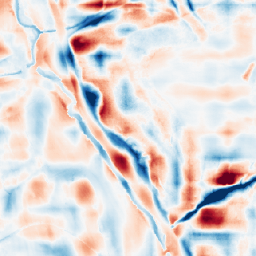
Category: wavelet
Decomposition family: wavelet_reverse_biorthogonal
Decomposition parameters: wavelet: rbio5.5
level: 5
Upsampling method: area
Upsampling parameters: scale: 4
Upsampling scale: 4